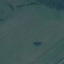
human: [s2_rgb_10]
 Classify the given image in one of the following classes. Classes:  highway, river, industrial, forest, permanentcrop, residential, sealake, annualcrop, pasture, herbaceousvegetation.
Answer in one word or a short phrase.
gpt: Pasture